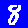
Digit: 8